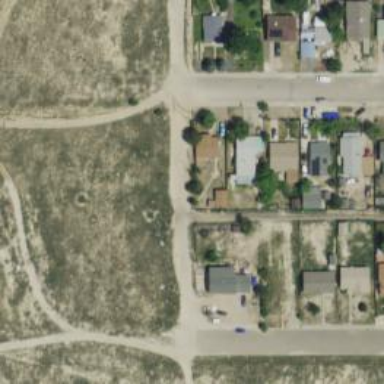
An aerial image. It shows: Alley classified as service road.